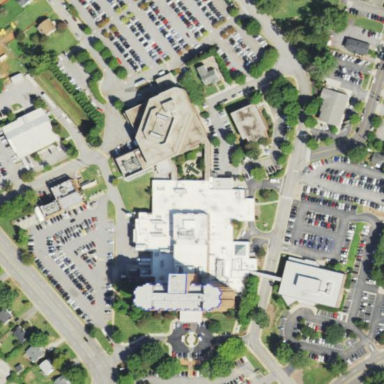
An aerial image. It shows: Hospital providing healthcare services.